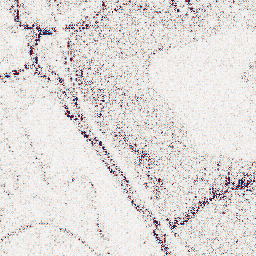
Category: wavelet
Decomposition family: wavelet_reverse_biorthogonal
Decomposition parameters: wavelet: rbio2.4
level: 1
Upsampling method: quartic
Upsampling parameters: scale: 8
Upsampling scale: 8